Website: bh-photo
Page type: billing-address
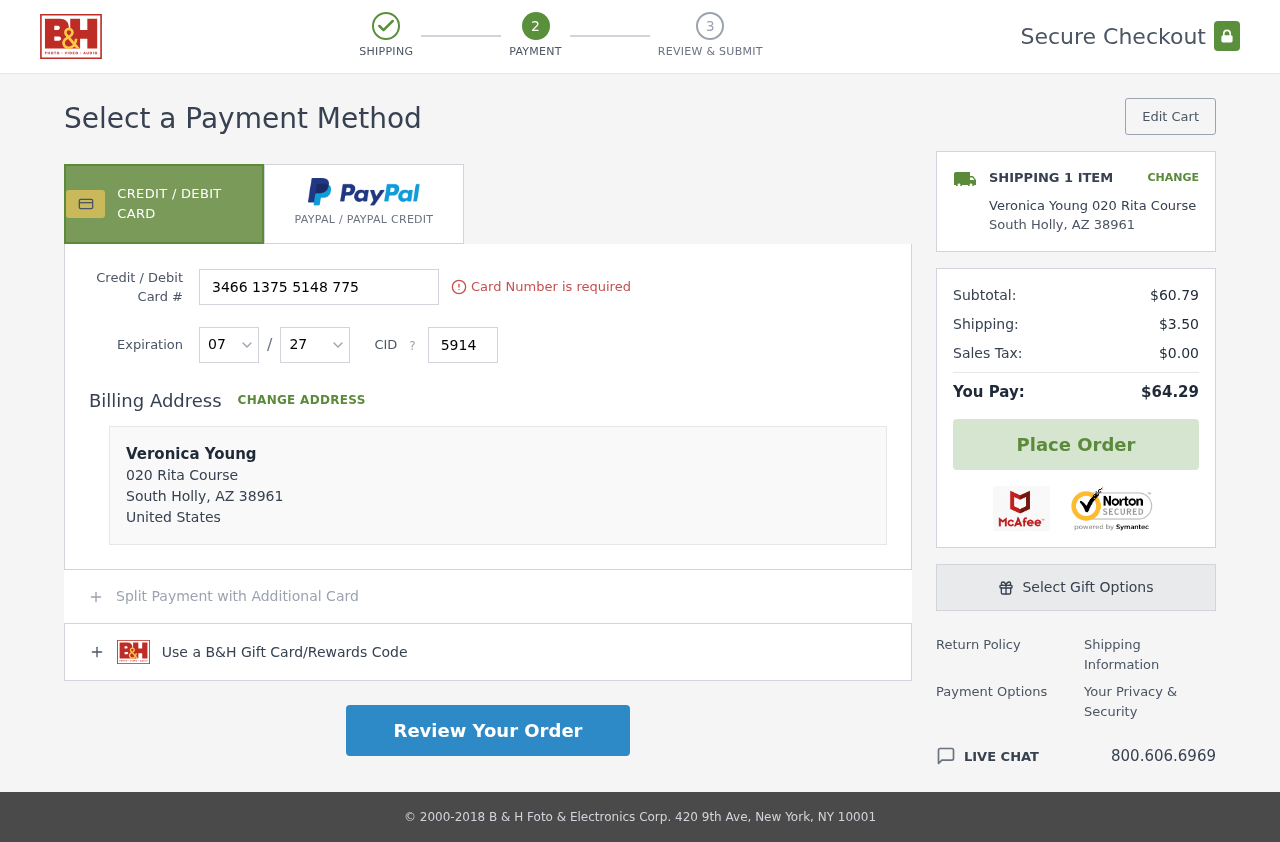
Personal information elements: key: PII_CARD_CVV
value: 5914
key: PII_CARD_EXPIRY_MONTH
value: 07
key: PII_CARD_EXPIRY_YEAR
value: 27
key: PII_CARD_NUMBER
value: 3466 1375 5148 775
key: PII_CITY
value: South Holly
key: PII_COUNTRY
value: United States
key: PII_FULLNAME
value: Veronica Young
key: PII_FULLNAME2
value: Veronica Young
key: PII_POSTCODE
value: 38961
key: PII_STATE_ABBR
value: AZ
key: PII_STREET
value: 020 Rita Course
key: PII_POSTCODE_FULL
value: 38961
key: PII_POSTCODE_NUMERIC
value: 38961
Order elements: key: ORDER_NUM_ITEMS
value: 1
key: ORDER_SUBTOTAL
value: $60.79
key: ORDER_SHIPPING_COST
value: $3.50
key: ORDER_TAX
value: $0.00
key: ORDER_TOTAL
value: $64.29